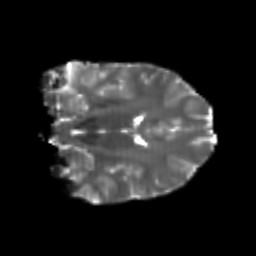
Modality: T2w
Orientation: coronal
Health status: healthy
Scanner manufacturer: philips
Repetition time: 7.389 s
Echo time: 0.08599 s